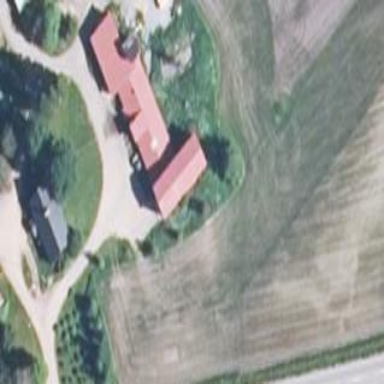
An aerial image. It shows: Cowshed building.